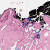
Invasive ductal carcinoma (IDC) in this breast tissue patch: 0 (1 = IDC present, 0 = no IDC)